Field crop: tomato
Growth stage: 1
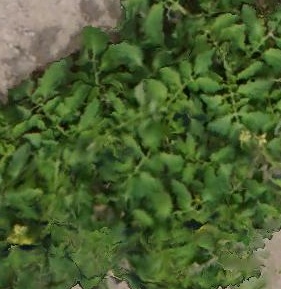
Species: tomato